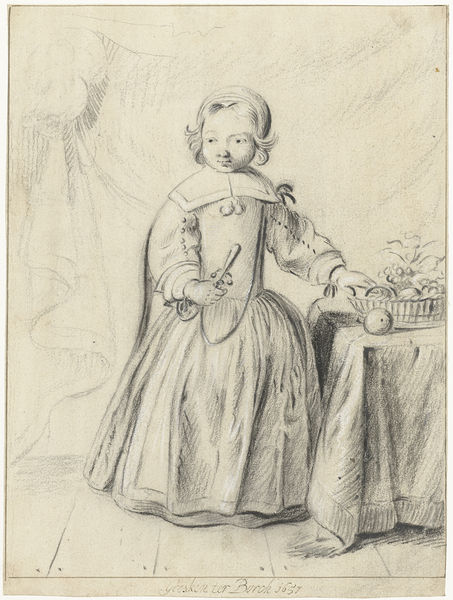
Titel: Portret van een kind in een interieur
Künstler: Gesina ter Borch
Standort: Amsterdam
Institution: Rijksmuseum
Schlagwörter: hand, mädchen, kleid, schwarz, skizze, tisch, zeichnung, obst, haube, falten, kragen, hände, porträt, tischdecke, tischtuch, vorhang, haare, kind, locken, früchte, schürze, schrift, dielen, korb, bleistift, gesciht, kleidchen, fruchtschale, obstkorb, schnuller, artig, porait, obstlorb, +kleidchen, stupbsnase